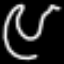
Label: squiggle